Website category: auto
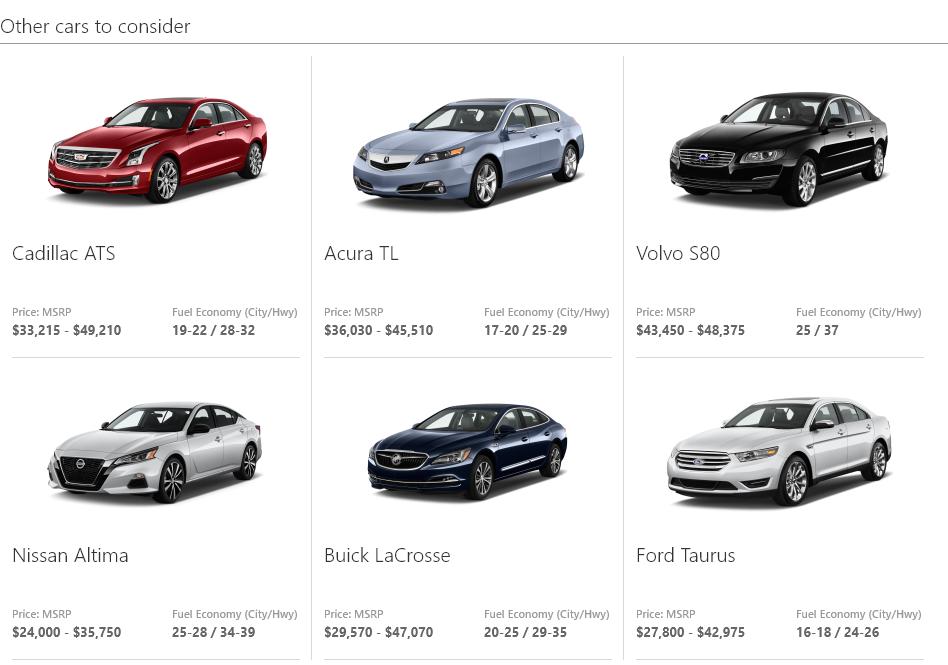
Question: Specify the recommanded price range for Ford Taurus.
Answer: $27,800 - $42,975

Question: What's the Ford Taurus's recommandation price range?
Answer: $27,800 - $42,975

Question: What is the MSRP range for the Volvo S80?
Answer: $43,450 - $48,375

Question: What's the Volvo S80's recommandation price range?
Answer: $43,450 - $48,375

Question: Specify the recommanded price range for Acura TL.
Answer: $36,030 - $45,510

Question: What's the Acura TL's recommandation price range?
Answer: $36,030 - $45,510

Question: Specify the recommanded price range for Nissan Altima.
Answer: $24,000 - $35,750

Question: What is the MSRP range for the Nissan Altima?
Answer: $24,000 - $35,750

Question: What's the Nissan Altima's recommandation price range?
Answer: $24,000 - $35,750

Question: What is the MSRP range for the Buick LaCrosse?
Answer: $29,570 - $47,070

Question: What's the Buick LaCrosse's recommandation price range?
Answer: $29,570 - $47,070

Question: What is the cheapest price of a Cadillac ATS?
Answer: $33,215

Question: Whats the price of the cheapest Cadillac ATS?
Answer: $33,215

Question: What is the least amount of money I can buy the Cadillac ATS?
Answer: $33,215

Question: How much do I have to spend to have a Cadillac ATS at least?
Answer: $33,215

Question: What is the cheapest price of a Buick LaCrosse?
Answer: $29,570

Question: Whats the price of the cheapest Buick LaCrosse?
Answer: $29,570

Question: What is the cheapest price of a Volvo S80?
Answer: $43,450

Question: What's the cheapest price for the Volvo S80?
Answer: $43,450

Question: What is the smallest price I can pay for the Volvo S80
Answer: $43,450

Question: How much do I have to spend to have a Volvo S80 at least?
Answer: $43,450

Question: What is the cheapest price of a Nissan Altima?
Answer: $24,000

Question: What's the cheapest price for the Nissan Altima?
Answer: $24,000

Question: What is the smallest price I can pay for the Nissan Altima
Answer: $24,000

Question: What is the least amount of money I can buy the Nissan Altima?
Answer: $24,000

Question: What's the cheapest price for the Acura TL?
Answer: $36,030

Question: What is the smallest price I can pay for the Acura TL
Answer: $36,030

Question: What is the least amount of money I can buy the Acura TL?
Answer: $36,030

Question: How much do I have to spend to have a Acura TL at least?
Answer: $36,030

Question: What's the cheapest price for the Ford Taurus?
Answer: $27,800

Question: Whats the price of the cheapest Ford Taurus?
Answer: $27,800

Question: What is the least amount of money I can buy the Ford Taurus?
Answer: $27,800

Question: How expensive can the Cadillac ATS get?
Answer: $49,210

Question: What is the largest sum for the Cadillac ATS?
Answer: $49,210

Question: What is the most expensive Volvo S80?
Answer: $48,375

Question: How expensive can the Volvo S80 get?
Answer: $48,375

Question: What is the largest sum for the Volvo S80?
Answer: $48,375

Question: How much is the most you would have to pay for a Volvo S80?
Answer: $48,375

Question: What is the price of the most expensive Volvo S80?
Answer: $48,375

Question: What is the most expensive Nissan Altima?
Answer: $35,750

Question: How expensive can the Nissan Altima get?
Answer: $35,750

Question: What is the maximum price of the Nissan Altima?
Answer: $35,750

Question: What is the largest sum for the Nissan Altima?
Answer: $35,750

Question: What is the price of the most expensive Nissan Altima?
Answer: $35,750

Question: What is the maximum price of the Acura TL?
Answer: $45,510

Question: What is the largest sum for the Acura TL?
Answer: $45,510

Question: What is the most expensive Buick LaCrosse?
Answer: $47,070

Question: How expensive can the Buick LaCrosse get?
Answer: $47,070

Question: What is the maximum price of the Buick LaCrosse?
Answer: $47,070

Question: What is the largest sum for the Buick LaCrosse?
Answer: $47,070

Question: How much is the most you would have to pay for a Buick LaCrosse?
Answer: $47,070

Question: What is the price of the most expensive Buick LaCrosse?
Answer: $47,070

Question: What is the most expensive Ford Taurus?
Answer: $42,975

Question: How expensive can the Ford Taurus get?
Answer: $42,975

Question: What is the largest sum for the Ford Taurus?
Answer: $42,975

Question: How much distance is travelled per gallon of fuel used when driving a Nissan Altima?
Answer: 25-28 / 34-39

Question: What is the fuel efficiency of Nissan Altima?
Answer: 25-28 / 34-39

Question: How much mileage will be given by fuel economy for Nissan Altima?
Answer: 25-28 / 34-39

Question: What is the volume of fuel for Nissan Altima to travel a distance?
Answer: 25-28 / 34-39

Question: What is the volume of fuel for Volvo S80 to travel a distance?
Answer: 25 / 37

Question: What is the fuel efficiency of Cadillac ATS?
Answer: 19-22 / 28-32

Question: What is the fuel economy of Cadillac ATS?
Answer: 19-22 / 28-32

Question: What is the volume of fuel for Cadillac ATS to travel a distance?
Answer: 19-22 / 28-32

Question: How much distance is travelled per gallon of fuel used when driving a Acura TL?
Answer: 17-20 / 25-29